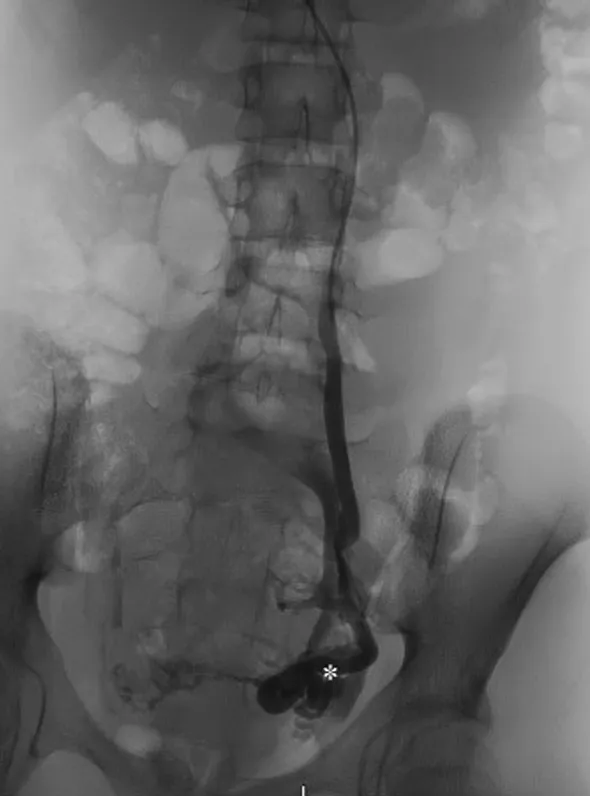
Venography image showing a group of pelvic varicose veins (white star) with a maximum caliber of 8 to 9 mm, draining into the left ovarian and internal iliac veins.
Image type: radiology (x_ray)